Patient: sex M, age 45
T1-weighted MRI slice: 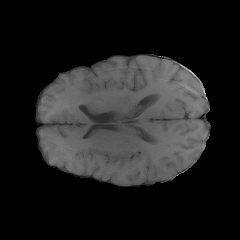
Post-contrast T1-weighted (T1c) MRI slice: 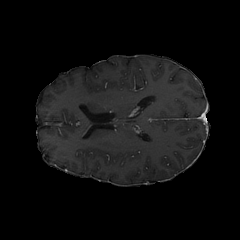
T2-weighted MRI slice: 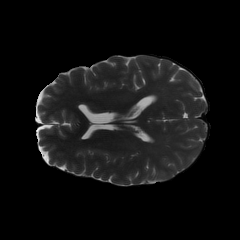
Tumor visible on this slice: no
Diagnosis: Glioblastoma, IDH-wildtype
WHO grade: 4